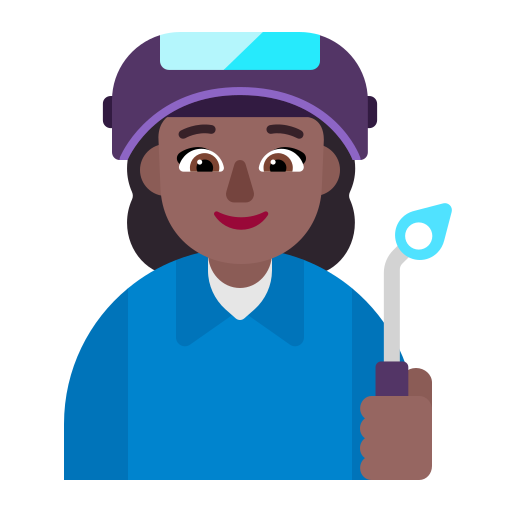
woman factory worker flat  dark